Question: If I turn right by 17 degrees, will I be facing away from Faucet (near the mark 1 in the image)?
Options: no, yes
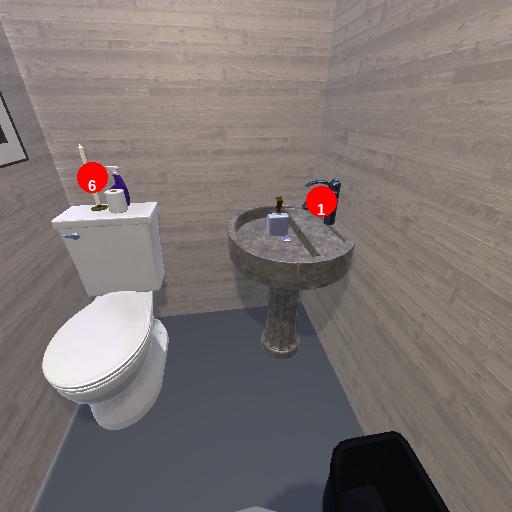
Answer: no